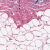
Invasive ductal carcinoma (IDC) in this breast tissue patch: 0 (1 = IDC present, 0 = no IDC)